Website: home-depot
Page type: billing-address
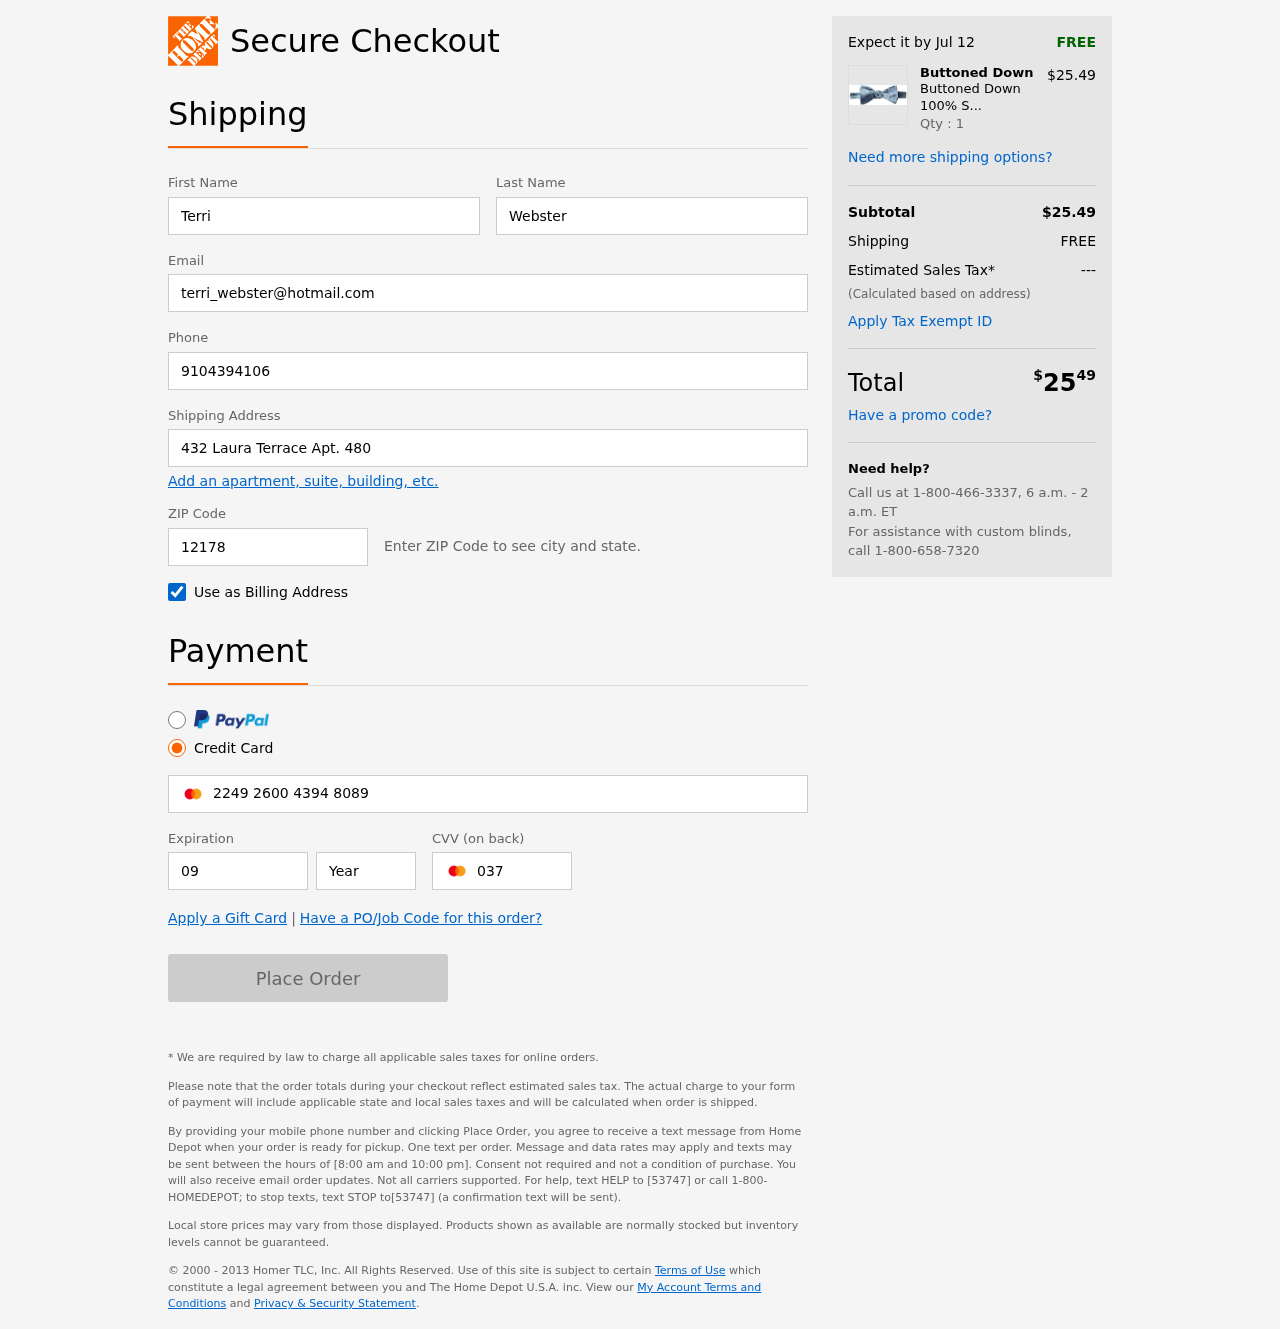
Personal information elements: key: PII_FIRSTNAME
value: Terri
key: PII_LASTNAME
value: Webster
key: PII_EMAIL
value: terri_webster@hotmail.com
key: PII_PHONE
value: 9104394106
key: PII_STREET
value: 432 Laura Terrace Apt. 480
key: PII_POSTCODE
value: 12178
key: PII_CARD_NUMBER
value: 2249 2600 4394 8089
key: PII_CARD_EXPIRY_MONTH
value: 09
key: PII_CARD_CVV
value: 037
Product elements: key: PRODUCT1_BRAND
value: Buttoned Down
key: PRODUCT1_NAME
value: Buttoned Down 100% Silk Self Bow Tie, Turquoise Paisley, One Size
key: PRODUCT1_PRICE
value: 25.49
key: PRODUCT1_QUANTITY
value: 1
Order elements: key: ORDER_DELIVERY_DATE
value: Jul 12
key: ORDER_SUBTOTAL
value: $25.49
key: ORDER_SHIPPING_COST
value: FREE
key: ORDER_TAX
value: ---
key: ORDER_TOTAL2
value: $2549